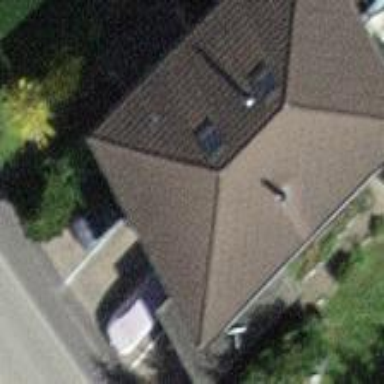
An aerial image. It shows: Building with hipped roof made of roof tiles.